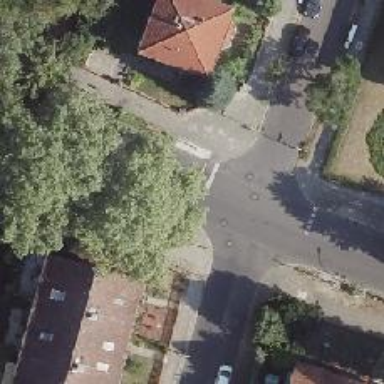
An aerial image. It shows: Crossing with traffic signals.